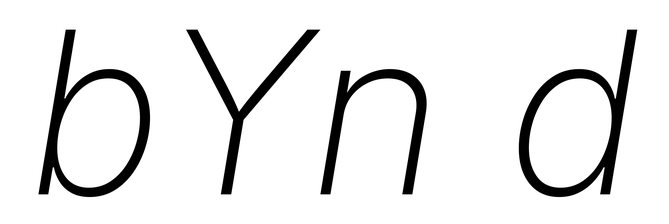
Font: Inter-Italic_ExtraLight_Italic